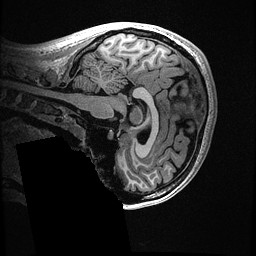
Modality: T1w
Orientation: sagittal
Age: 22
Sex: female
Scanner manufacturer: ge
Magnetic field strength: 3 T
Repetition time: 0.006952 s
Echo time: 0.00292 s